Interaction volume radius: 10 \u00c5
Interaction volume height: 15 \u00c5
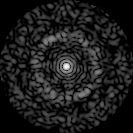
Disorder parameter: 0.8395